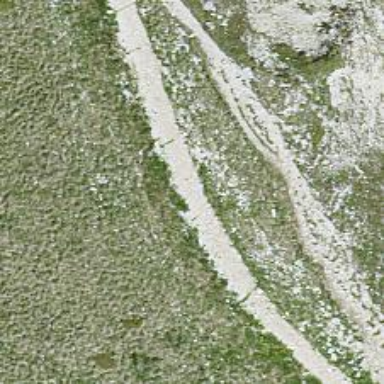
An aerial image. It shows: Path.